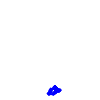
Particle: pion